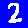
Digit: 2